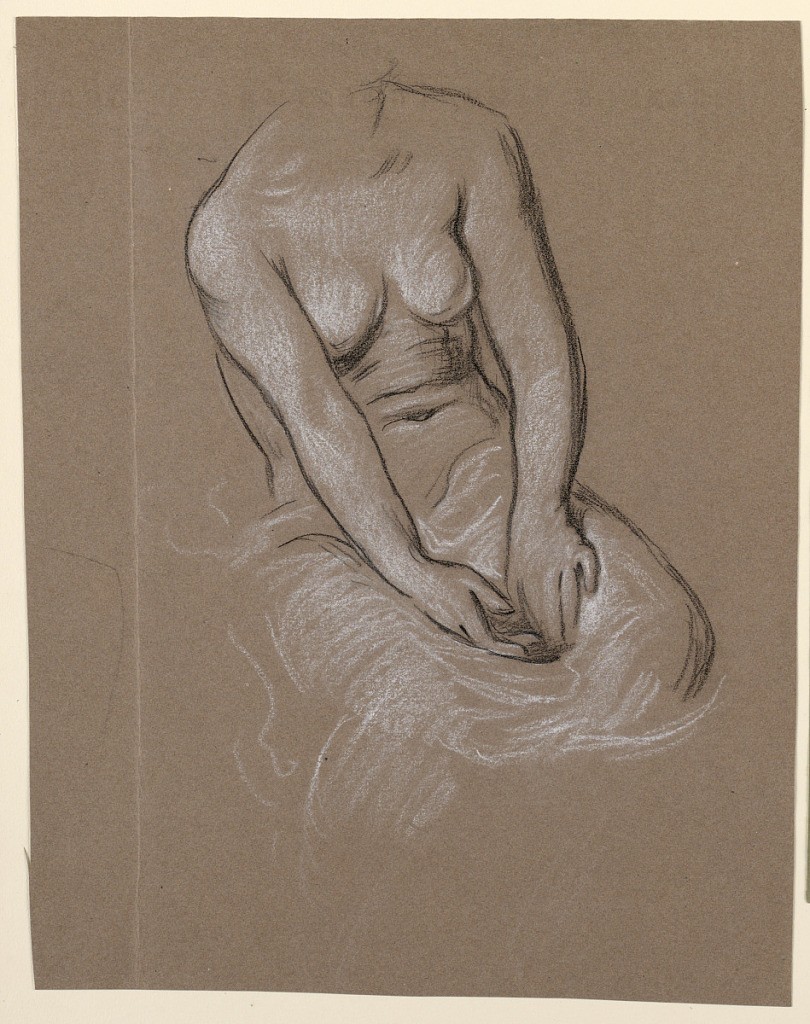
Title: Study of female model
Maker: Elihu Vedder, American, 1836 – 1923
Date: ca. 1885
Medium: Pastel crayon on paper
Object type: Drawing
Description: Female figure, nude with cloth draped over her knee, and hands resting in her lap.